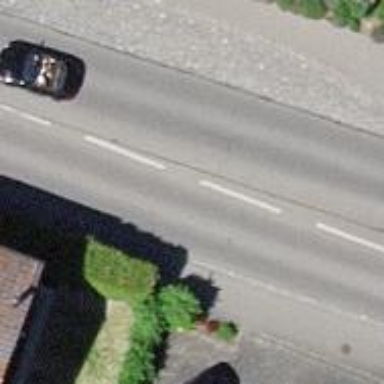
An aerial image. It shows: Paved footway.